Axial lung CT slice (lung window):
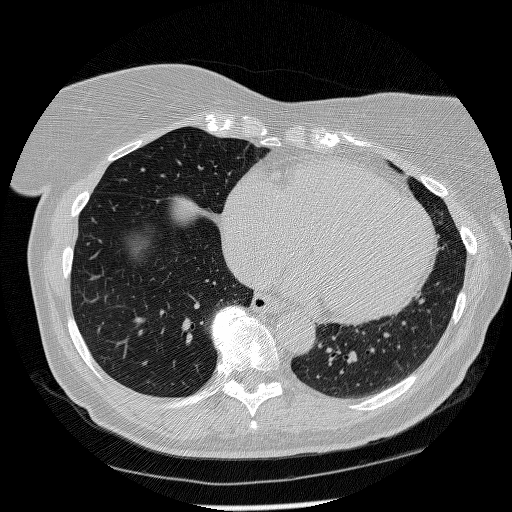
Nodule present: no